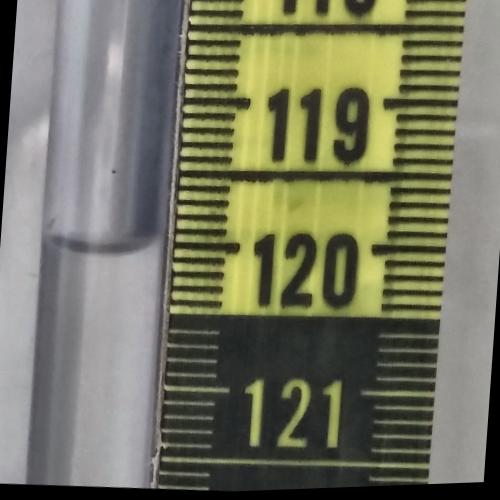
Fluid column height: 120.0 cm